Question: I am trying to display png image with transparency on black background, moving it slowly around on surface, but a lot of frames contain white pixels. (that should not be there at all)

The logo surface is created like this:
'''
self.logo_surface = cairo.ImageSurface.create_from_png(image)
'''
And every frame is drawn like this:
I move it to a new position and then scale image down to 15x15px
'''
def draw(self, ctx):
# scale image and move it to a right place
ctx.save()
ctx.translate(self.left, self.top)
ctx.scale(self.scale_xy, self.scale_xy)
ctx.set_source_surface(self.logo_surface)
#Here i tried different filters but without improvement in reducing white flashes
ctx.get_source().set_filter(cairo.FILTER_FAST)
ctx.paint()
ctx.restore()
'''
left, top, scale_xy are float. Left and top are changed a bit every frame.
How could i prevent those flashes?
1)The data from the final surface is extracted using get_data.
'''
buf = self.surface.get_data()
a = numpy.frombuffer(buf, numpy.uint8)
'''
2)This effect does not happen when translate is given integer values:
'''
ctx.translate(int(self.left), int(self.top))
'''
but then the image does not move smoothly anymore on 100x100px surface
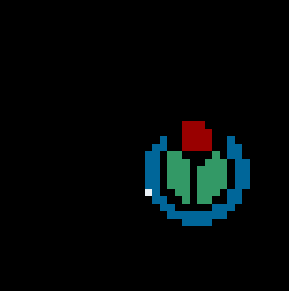
Answer: The wikimedia logo contained some white pixels between transparent and colored part. Because it is a big picture it cannot be seen unless zoomed very close. If downscaled with cairo, it sometimes happened to use those "white" pixel values - hence flashing white pixels on the image.